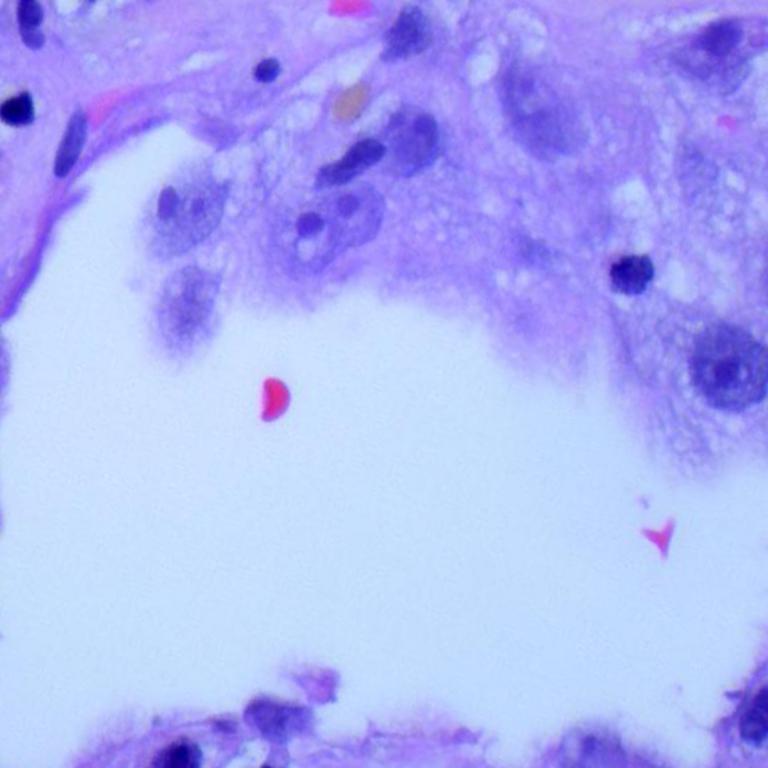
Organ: lung
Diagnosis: adenocarcinomas